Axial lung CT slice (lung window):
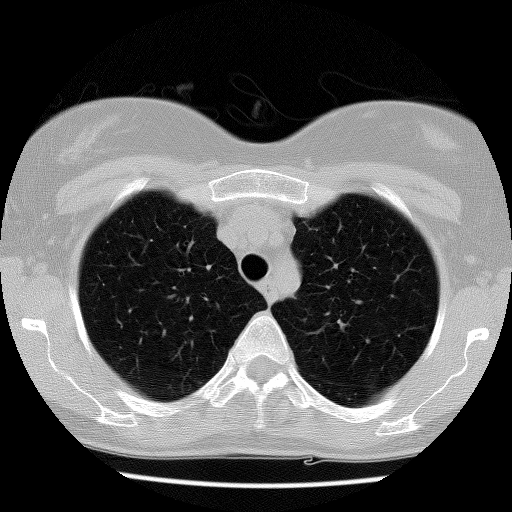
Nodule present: no